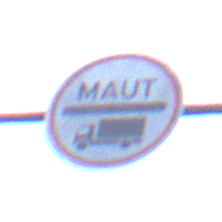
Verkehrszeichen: Mautpflicht
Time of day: SunriseSunset
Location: Outdoor (Nature)
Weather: PartlyCloudy
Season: NotSpecified
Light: Natural